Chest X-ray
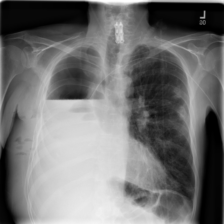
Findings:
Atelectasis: negative
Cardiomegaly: negative
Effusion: negative
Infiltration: negative
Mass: negative
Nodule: negative
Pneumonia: negative
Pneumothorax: negative
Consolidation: negative
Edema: negative
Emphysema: positive
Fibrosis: negative
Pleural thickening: negative
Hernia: negative